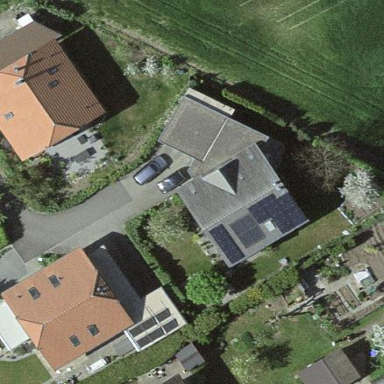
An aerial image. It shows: Simple and straightforward house.